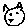
Label: cat